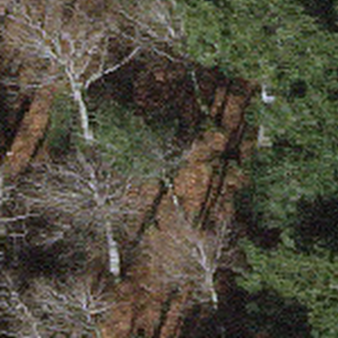
Label: other